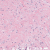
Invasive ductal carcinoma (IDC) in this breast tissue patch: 0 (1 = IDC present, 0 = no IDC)